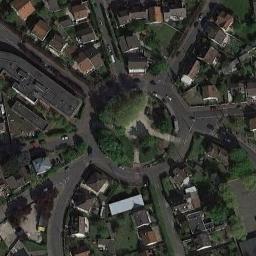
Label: roundabout